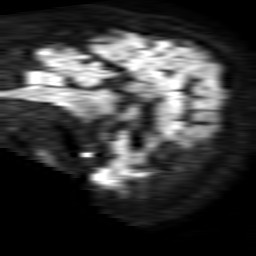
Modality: TRACE
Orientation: sagittal
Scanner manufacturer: philips
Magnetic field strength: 1.5 T
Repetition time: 3.746 s
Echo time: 0.07039 s